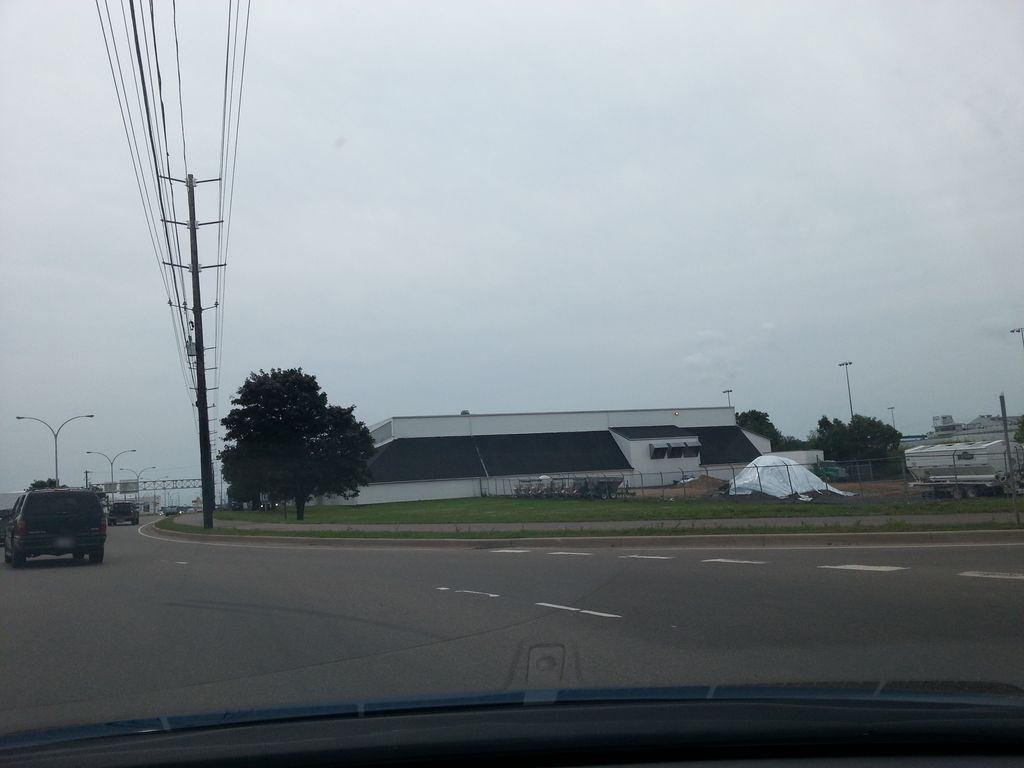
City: charlottetown